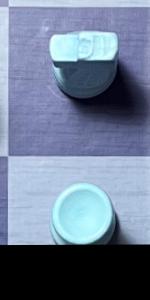
Label: Rook_White